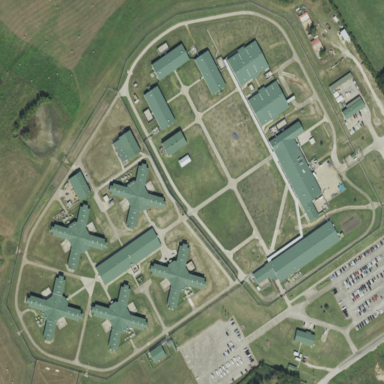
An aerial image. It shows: Prison.